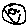
Label: smiley face